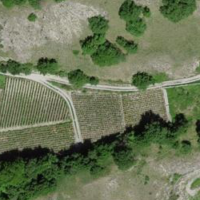
EUNIS habitat code: 40
Species observed at this site:
Colias croceus
Euplagia quadripunctaria